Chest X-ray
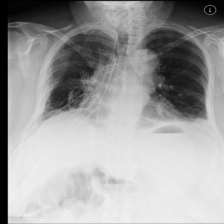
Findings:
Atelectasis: negative
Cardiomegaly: negative
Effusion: negative
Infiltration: negative
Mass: negative
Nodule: negative
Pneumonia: negative
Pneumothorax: negative
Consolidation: negative
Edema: negative
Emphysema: negative
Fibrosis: negative
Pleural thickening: negative
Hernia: negative